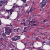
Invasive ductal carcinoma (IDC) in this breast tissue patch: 1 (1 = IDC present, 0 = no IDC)